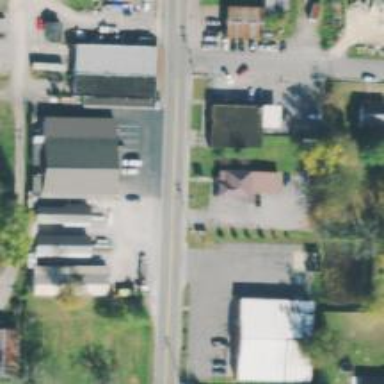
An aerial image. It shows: Post office.